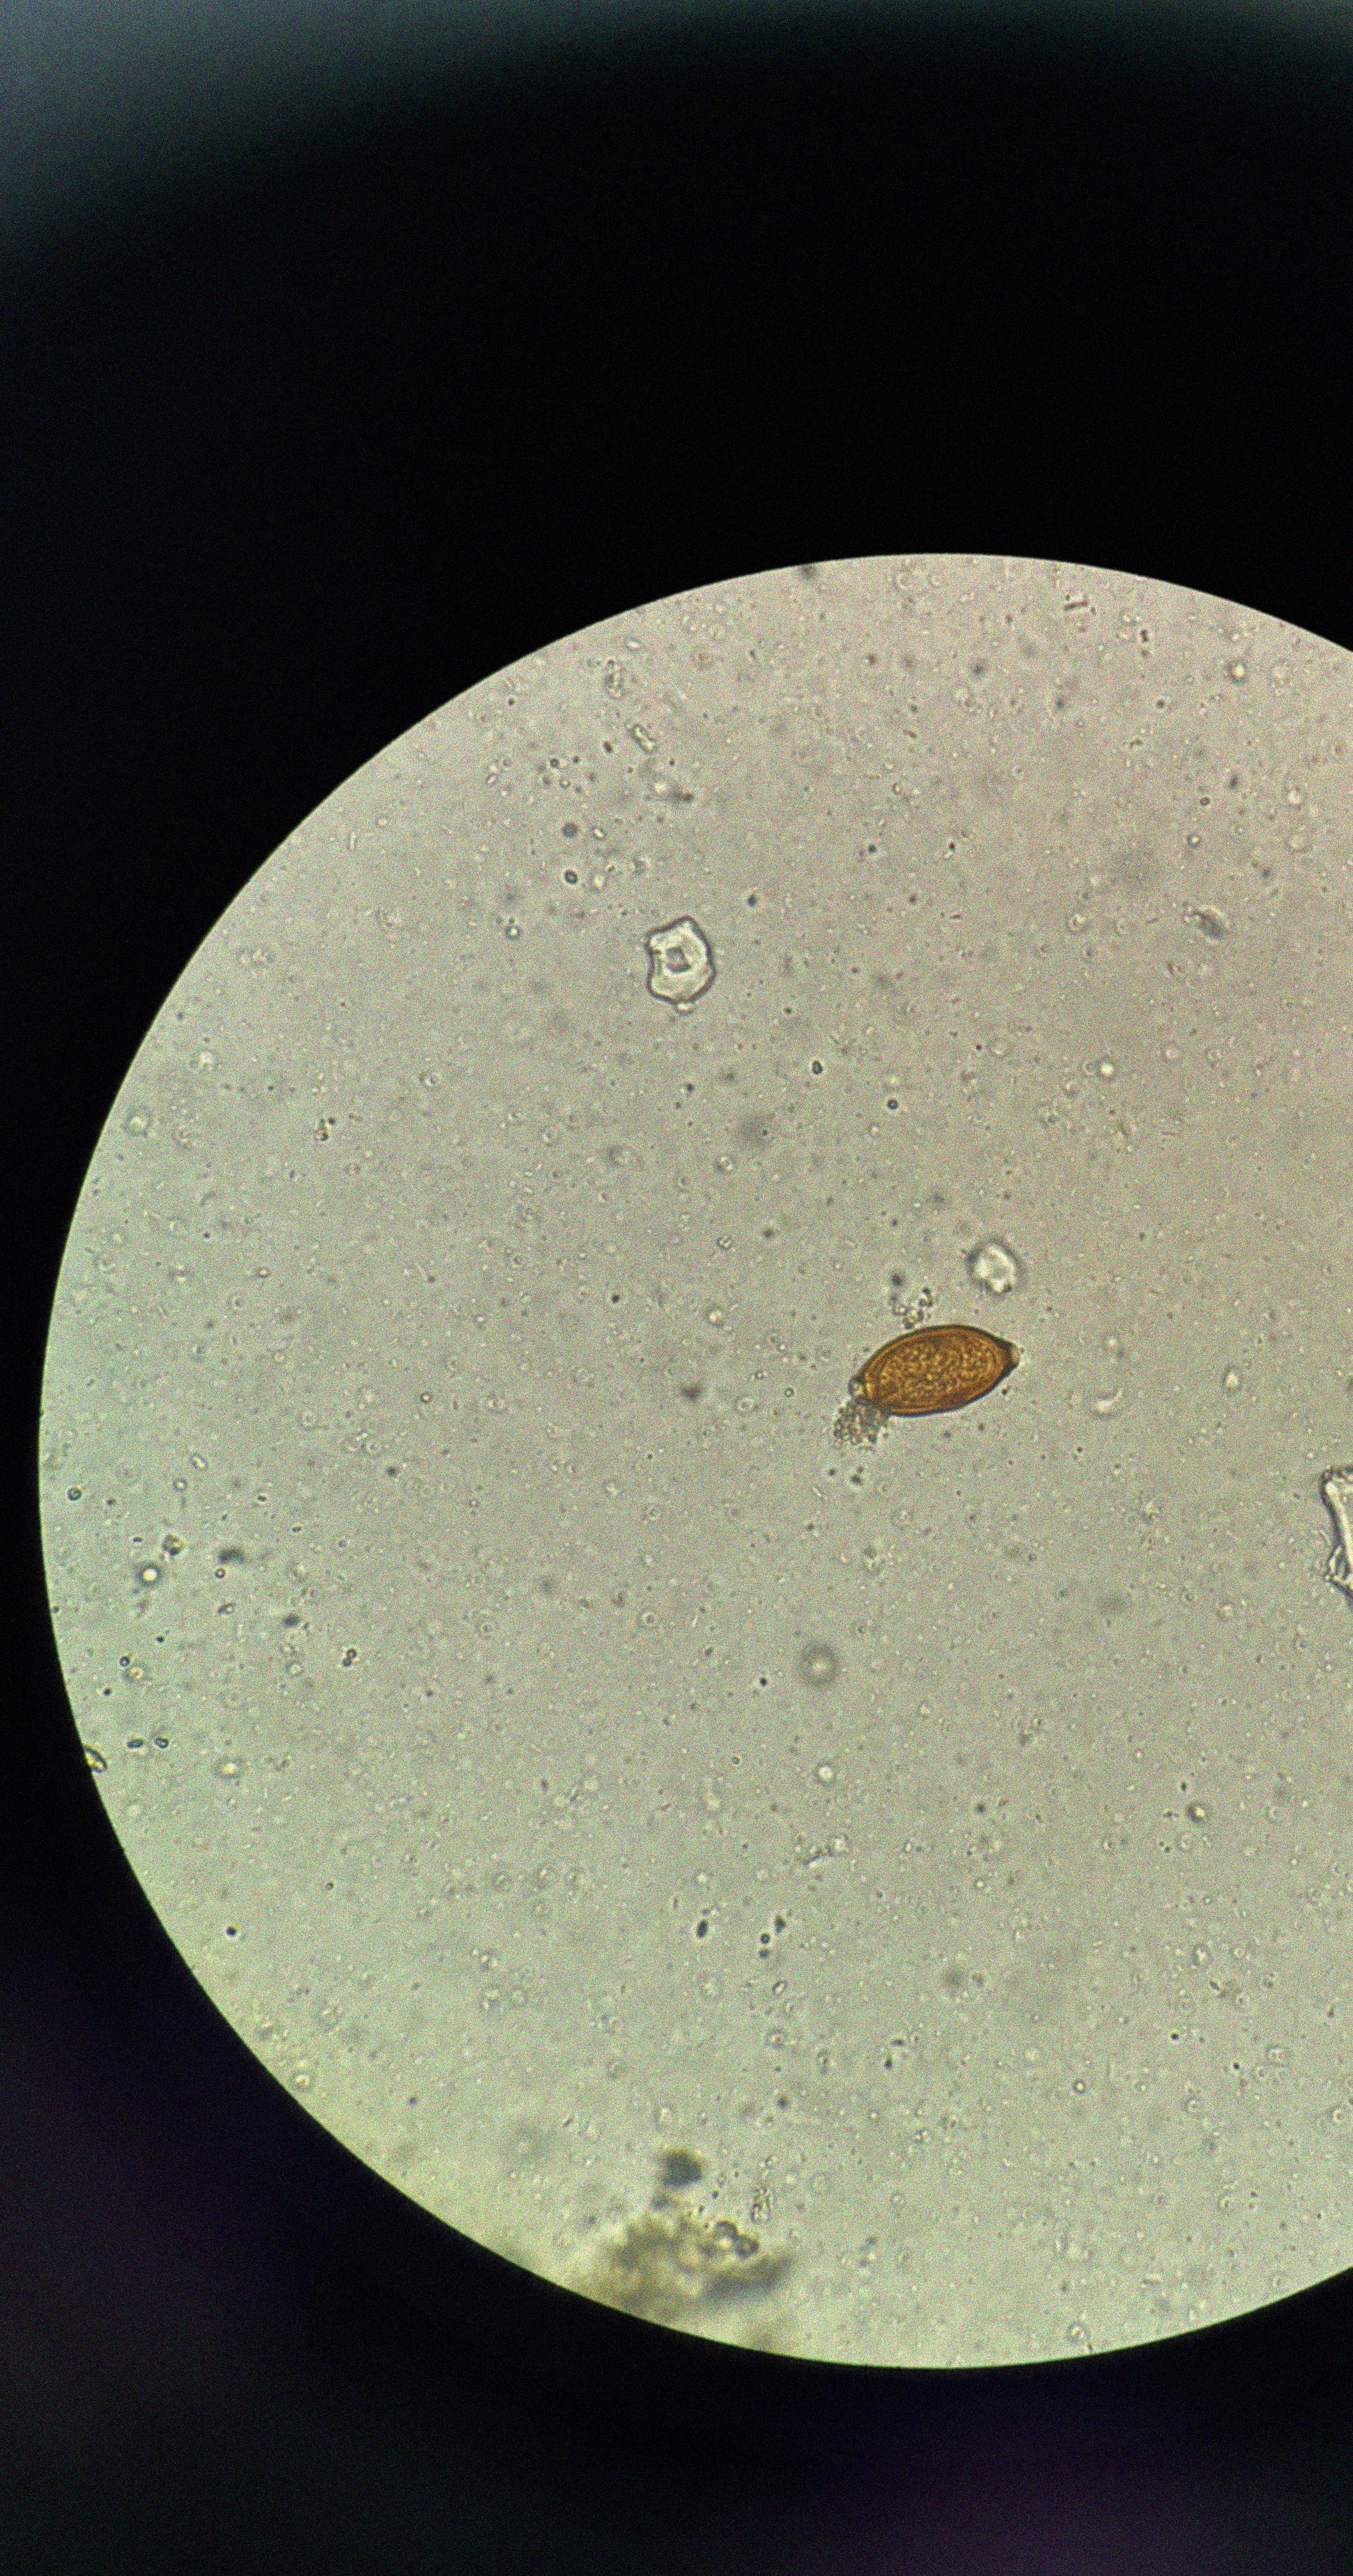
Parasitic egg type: Trichuris trichiura